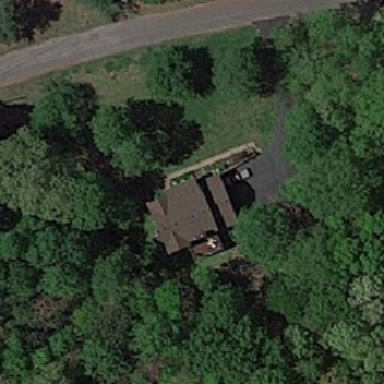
A wide road through the woods .